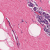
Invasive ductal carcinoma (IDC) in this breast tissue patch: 0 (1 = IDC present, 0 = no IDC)